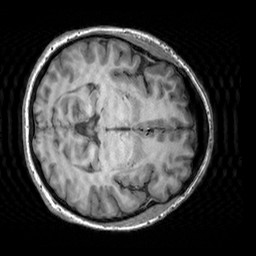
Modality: T1w
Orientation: axial
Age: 44
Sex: female
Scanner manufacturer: siemens
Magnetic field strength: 3 T
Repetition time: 2.3 s
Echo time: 0.00303 s